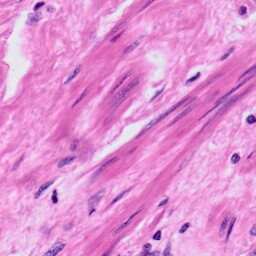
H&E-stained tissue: Prostate